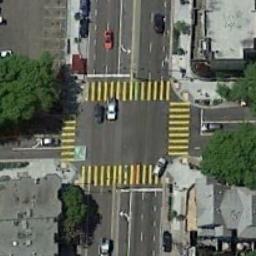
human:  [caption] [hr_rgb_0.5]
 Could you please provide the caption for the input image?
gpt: An intersection with normal traffic is between some buildings and a parking lot .

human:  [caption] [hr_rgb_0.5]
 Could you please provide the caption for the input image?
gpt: There are many trees near the intersection .

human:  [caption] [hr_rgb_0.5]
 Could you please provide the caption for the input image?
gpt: There are arrows on the ground at the intersection .

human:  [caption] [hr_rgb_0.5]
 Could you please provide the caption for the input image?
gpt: There are several moving vehicles on the road at the intersection, With many buildings and some trees around the intersection .

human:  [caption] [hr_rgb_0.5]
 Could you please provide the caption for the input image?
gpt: There are some trees beside the intersection with yellow crosswalks .